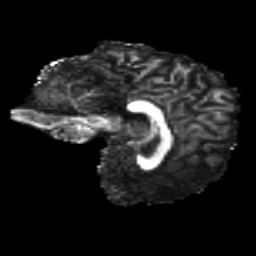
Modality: FA
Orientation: sagittal
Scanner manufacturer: siemens
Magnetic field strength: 3 T
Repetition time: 4.16 s
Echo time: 0.0806 s